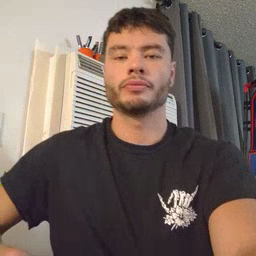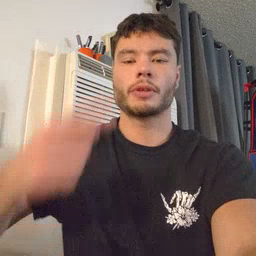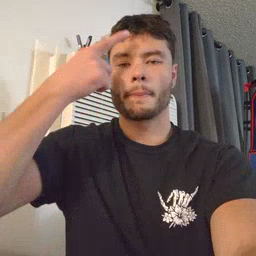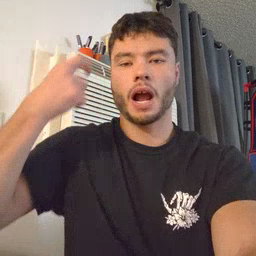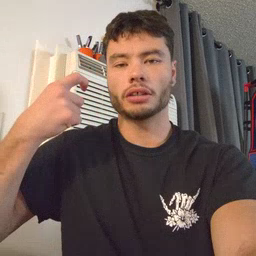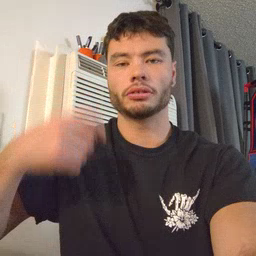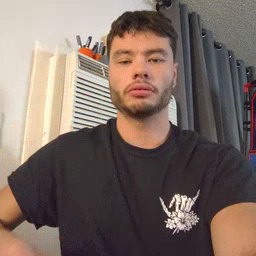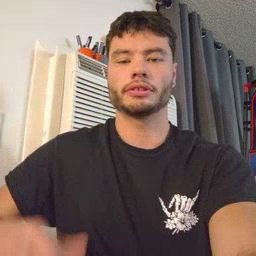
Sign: because